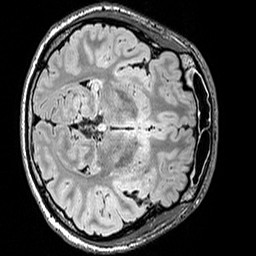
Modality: FLAIR
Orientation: axial
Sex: male
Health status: ill
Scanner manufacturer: siemens
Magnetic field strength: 3 T
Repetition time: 5 s
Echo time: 0.388 s